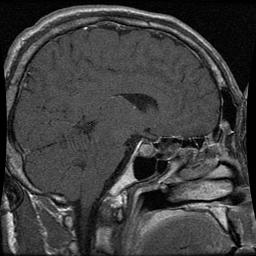
Label: pituitary